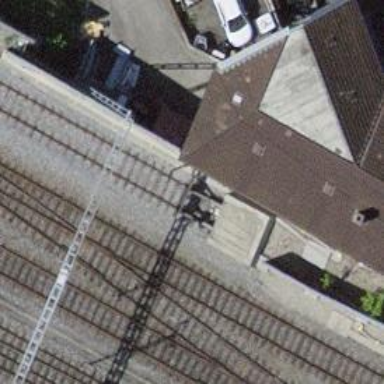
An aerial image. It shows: Railway yard with electrified tracks and single track.